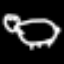
Label: frog